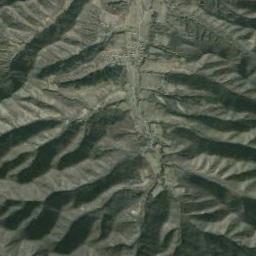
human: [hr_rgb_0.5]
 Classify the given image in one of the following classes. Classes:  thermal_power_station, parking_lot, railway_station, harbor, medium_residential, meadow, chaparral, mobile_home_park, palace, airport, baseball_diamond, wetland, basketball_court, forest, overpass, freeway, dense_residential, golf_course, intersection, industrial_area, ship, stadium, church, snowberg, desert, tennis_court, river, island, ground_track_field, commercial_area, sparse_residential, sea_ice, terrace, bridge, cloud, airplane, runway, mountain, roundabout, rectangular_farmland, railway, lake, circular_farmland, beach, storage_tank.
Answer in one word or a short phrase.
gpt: mountain